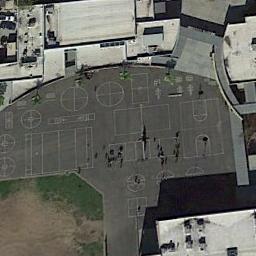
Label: basketball_court